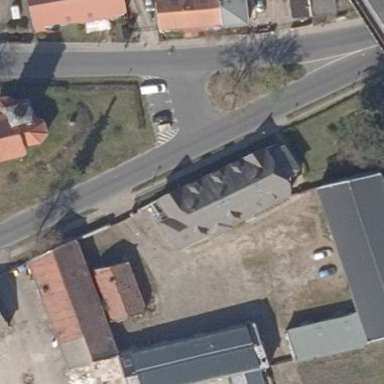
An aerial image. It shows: Building.